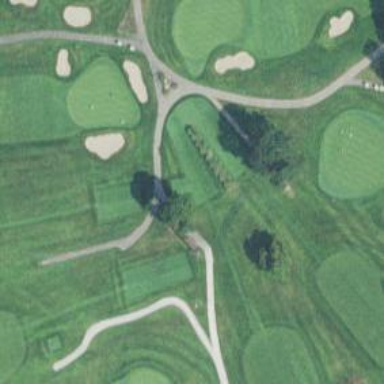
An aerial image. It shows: Path for both roads and golfers.